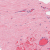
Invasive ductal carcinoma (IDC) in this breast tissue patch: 0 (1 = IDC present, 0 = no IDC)